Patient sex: M
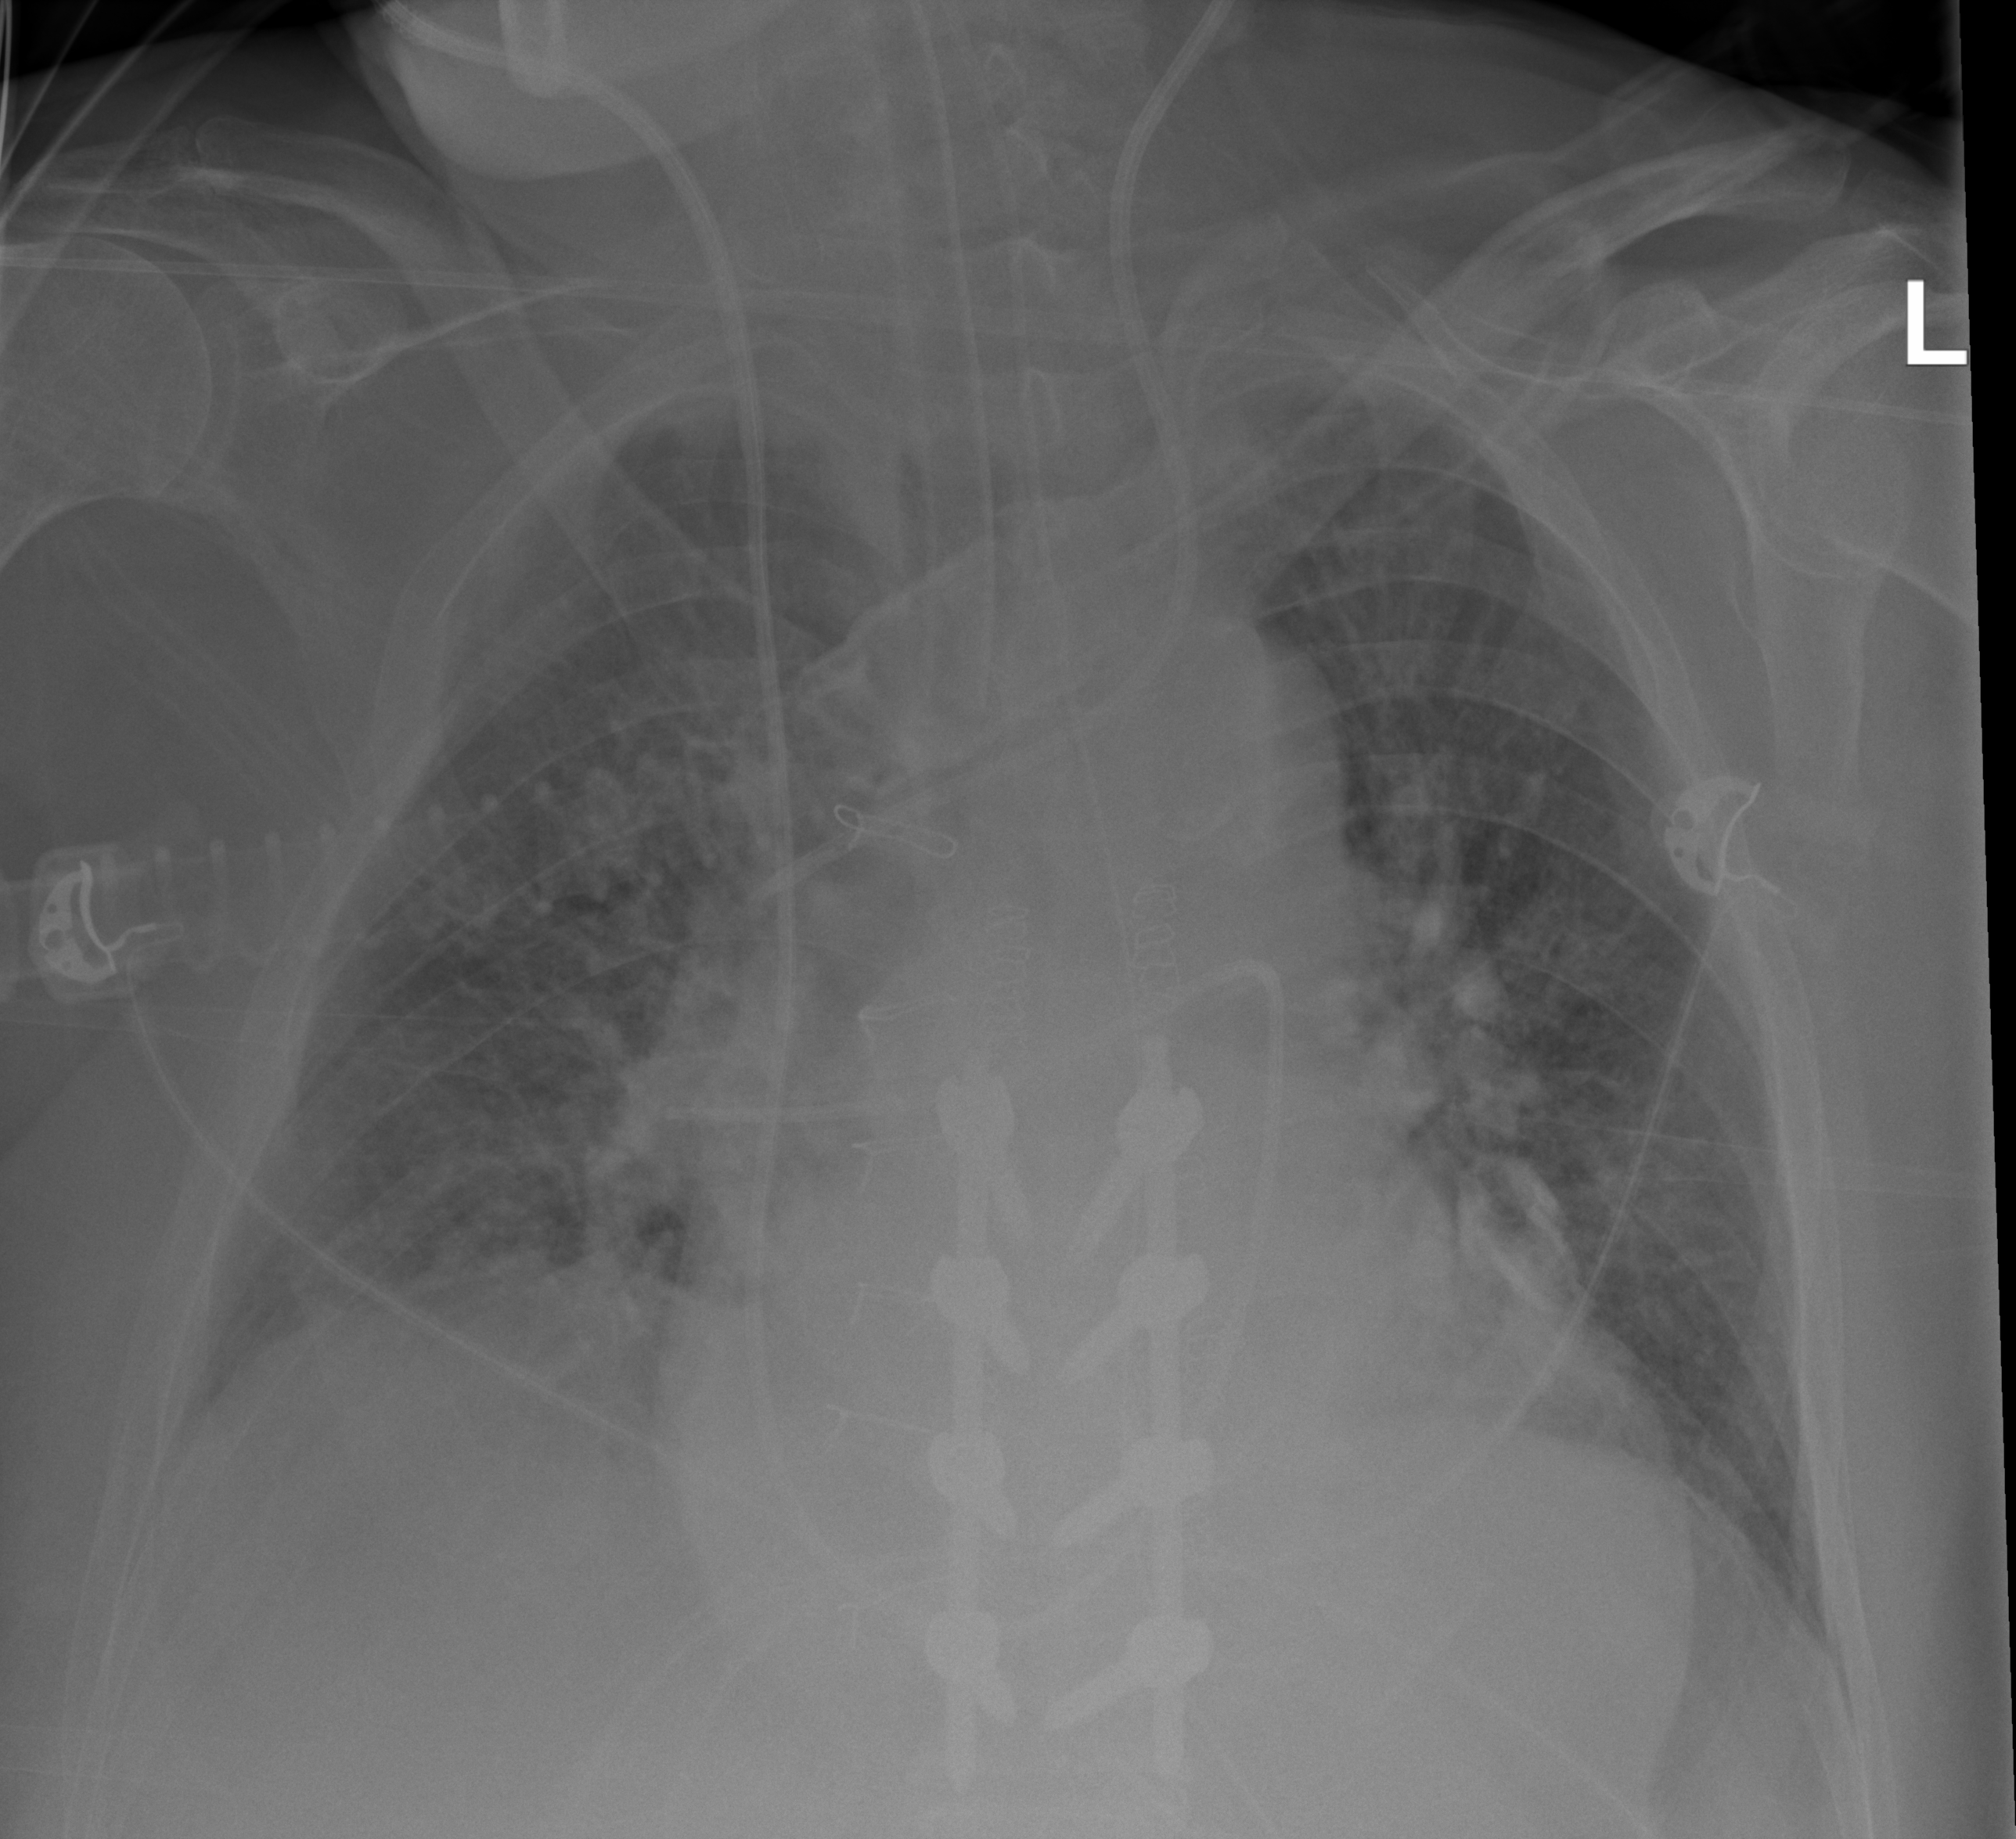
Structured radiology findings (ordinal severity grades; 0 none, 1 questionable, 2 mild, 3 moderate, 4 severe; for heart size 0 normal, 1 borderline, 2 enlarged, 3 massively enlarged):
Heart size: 2
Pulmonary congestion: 2
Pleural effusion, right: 2
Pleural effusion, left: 0
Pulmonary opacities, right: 1
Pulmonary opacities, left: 1
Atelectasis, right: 2
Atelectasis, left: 2